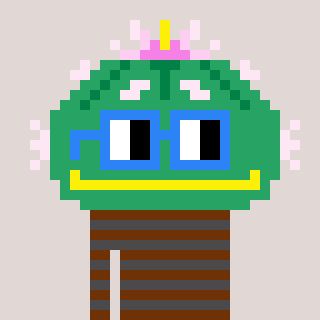
a pixel art character with square blue glasses, a peyote-shaped head and a grayscale-colored body on a warm background